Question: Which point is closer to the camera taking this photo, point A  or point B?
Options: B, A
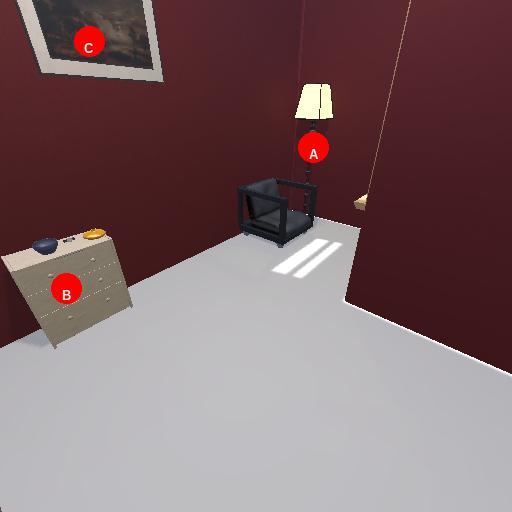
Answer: B